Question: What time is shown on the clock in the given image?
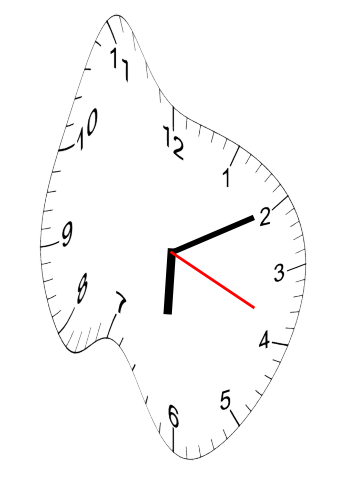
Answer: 06:10:19